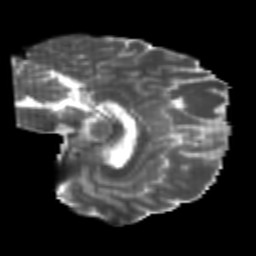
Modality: T2w
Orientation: sagittal
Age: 24
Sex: male
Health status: healthy
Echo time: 0.074 s